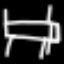
Label: bed